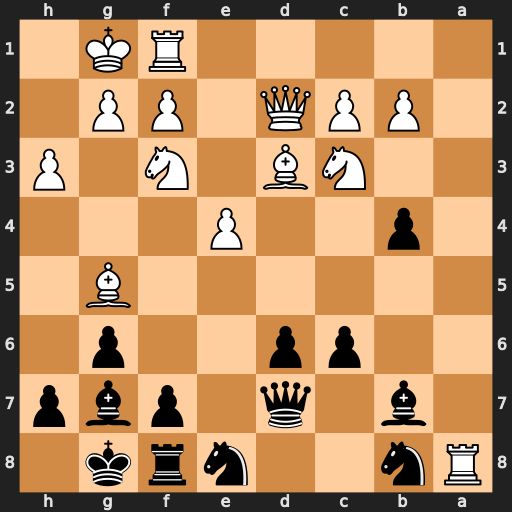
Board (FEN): Rn2nrk1/1b1q1pbp/2pp2p1/6B1/1p2P3/2NB1N1P/1PPQ1PP1/5RK1
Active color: b
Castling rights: -
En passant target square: -
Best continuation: bxc3 bxc3 Bxa8